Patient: sex M, age 73
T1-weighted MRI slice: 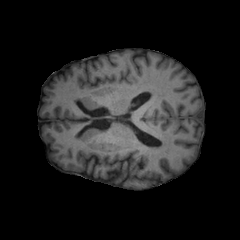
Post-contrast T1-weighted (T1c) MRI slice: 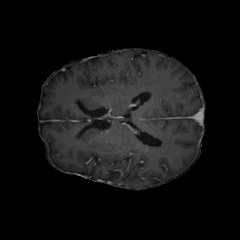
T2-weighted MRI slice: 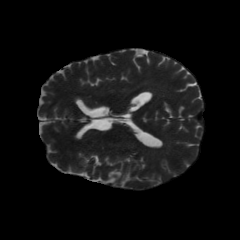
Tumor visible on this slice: no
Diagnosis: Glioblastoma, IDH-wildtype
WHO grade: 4